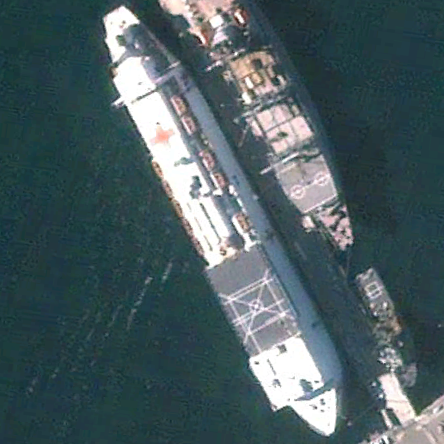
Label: Medical_ship